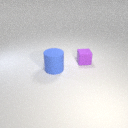
large blue rubber cylinder in front of small purple rubber cube